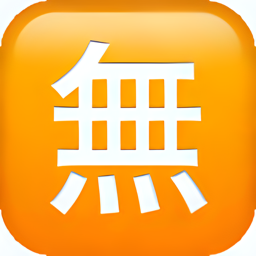
Name: squared cjk unified ideograph 7121
Emoji: 🈚
Group: Symbols
Sub-group: alphanum